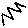
Label: zigzag